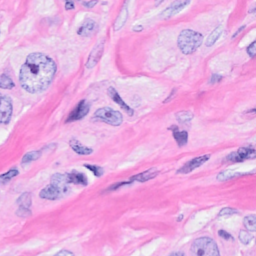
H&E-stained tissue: Breast